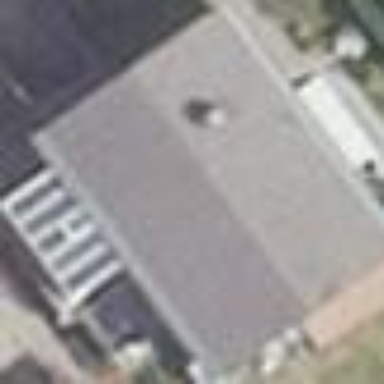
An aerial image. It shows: Simple and straightforward house.